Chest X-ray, PA view. Patient: 44 years old, sex F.
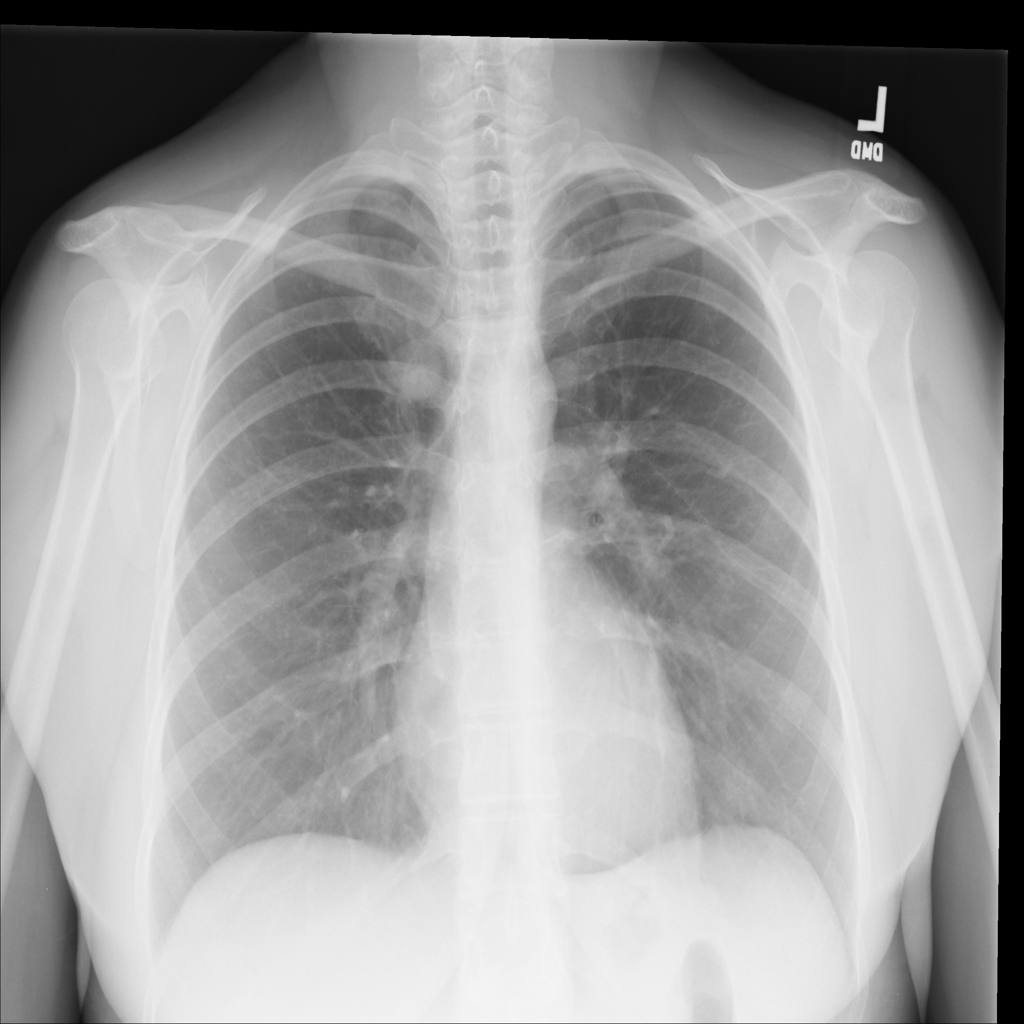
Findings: No Finding